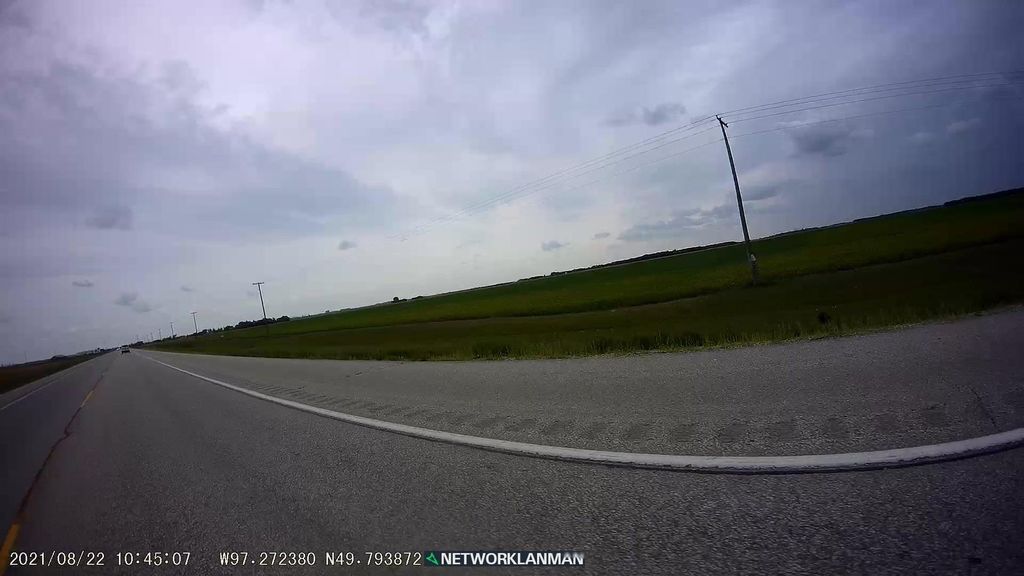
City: winnipeg